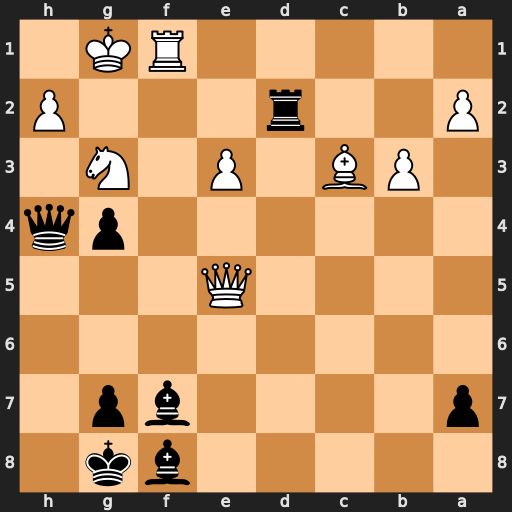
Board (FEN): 5bk1/p4bp1/8/4Q3/6pq/1PB1P1N1/P2r3P/5RK1
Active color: b
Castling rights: -
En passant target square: -
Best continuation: Qxh2#